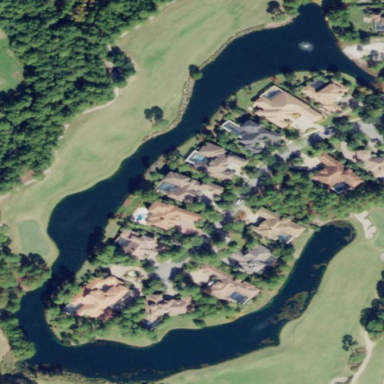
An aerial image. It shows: Pond serving as water hazard on golf course.